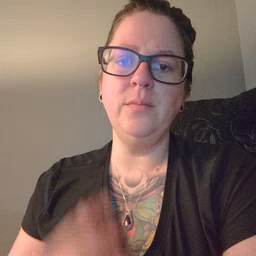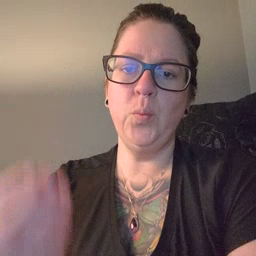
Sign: go